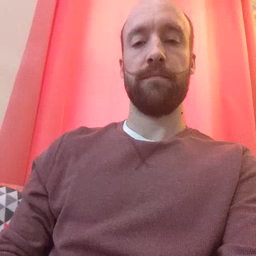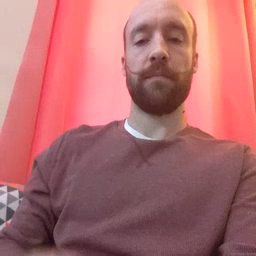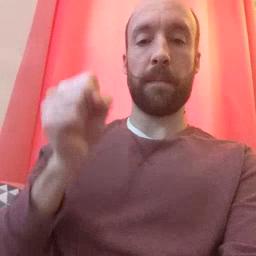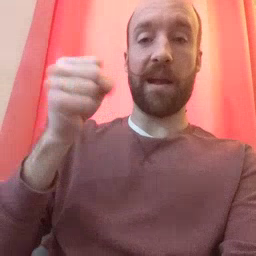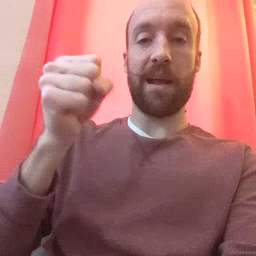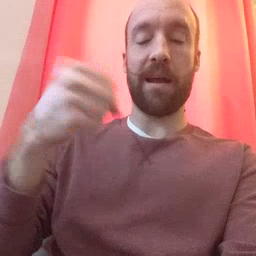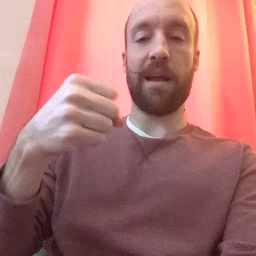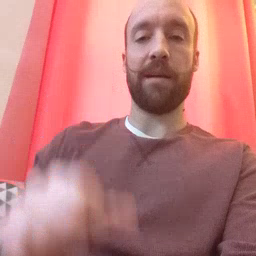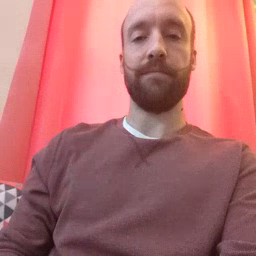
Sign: make